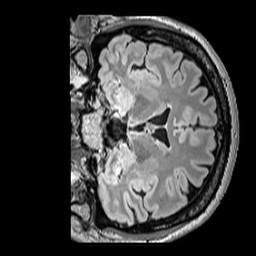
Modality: FLAIR
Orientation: coronal
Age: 29
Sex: female
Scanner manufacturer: siemens
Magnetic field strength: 3 T
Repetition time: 5 s
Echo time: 0.387 s